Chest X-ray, AP view. Patient: 62 years old, sex M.
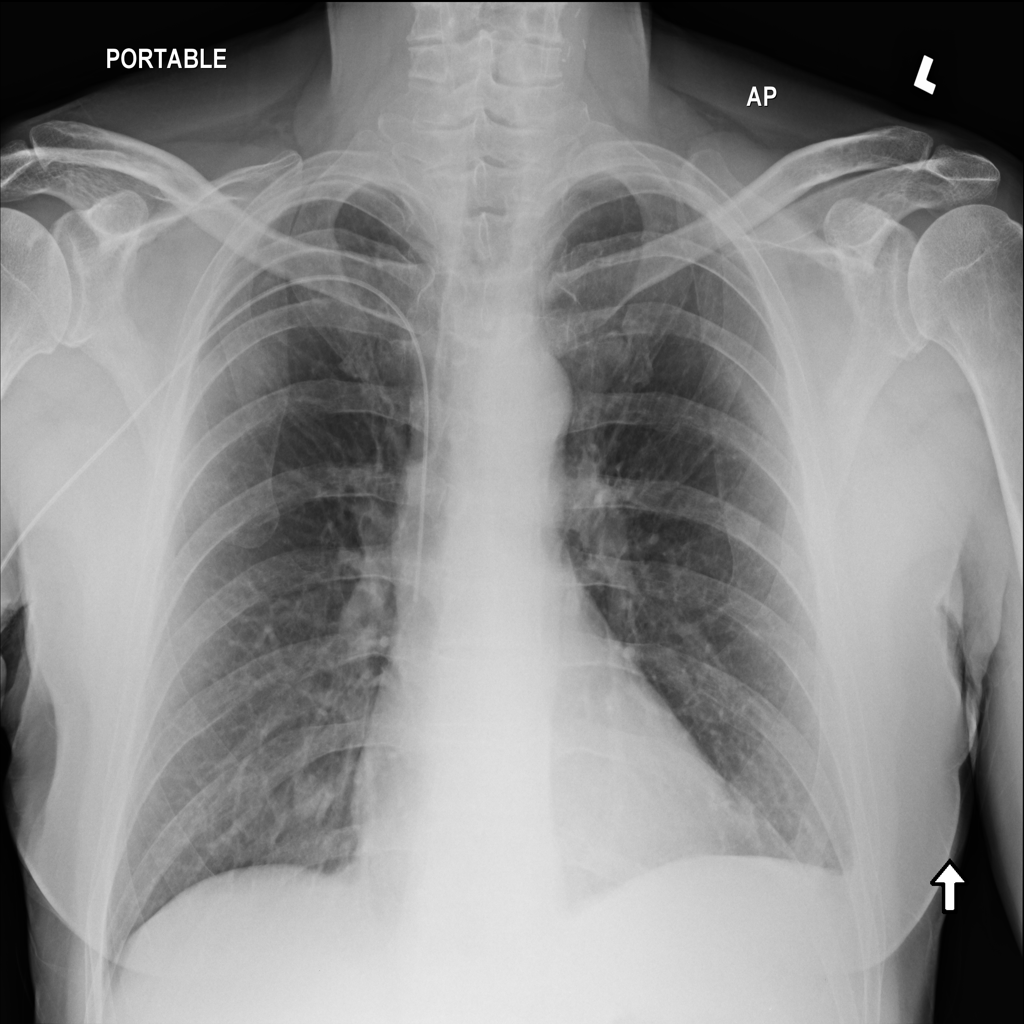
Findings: No Finding